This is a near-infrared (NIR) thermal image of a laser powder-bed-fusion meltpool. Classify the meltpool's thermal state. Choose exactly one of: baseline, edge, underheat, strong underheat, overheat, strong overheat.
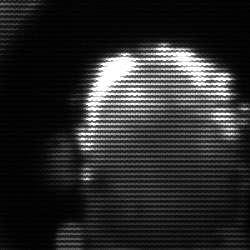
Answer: baseline